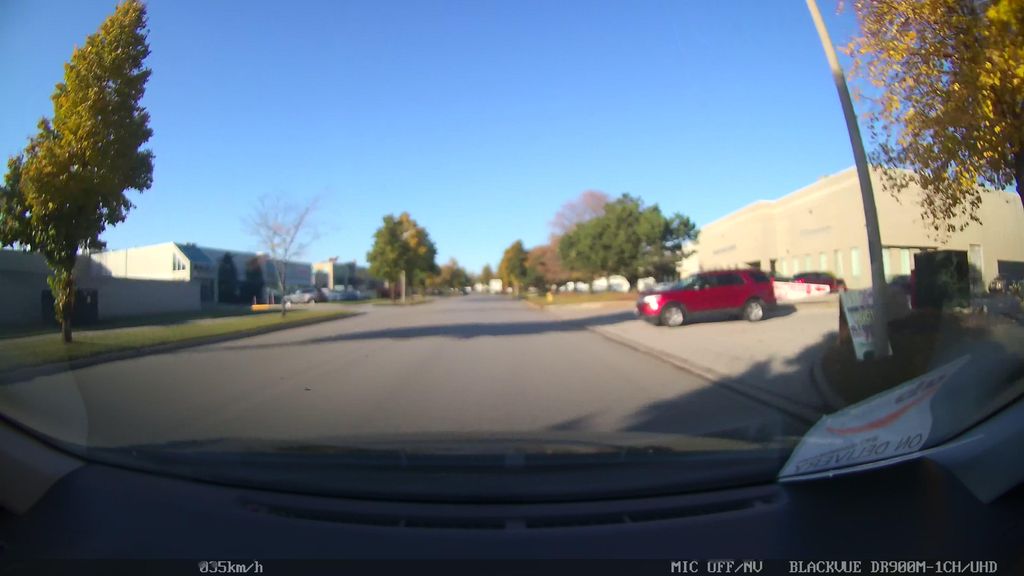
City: toronto